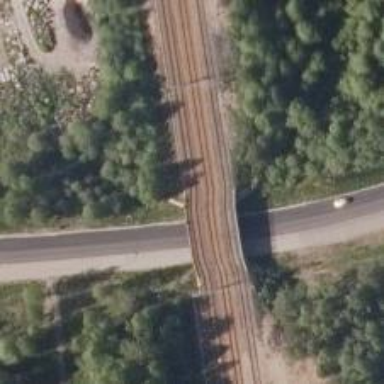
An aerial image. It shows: Bridge used by trains with continuous electrified contact lines.